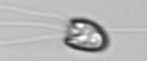
Label: flagellate_morphotype1